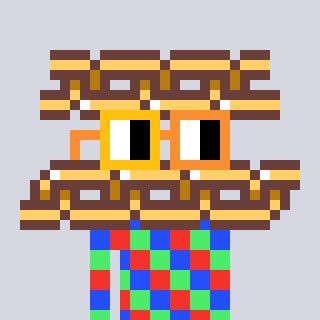
a pixel art character with square yellow and orange glasses, a chain-shaped head and a grayscale-colored body on a cool background